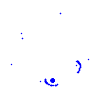
Particle: kaon